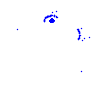
Particle: electron